Field crop: maize
Growth stage: 2
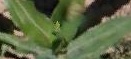
Species: maize